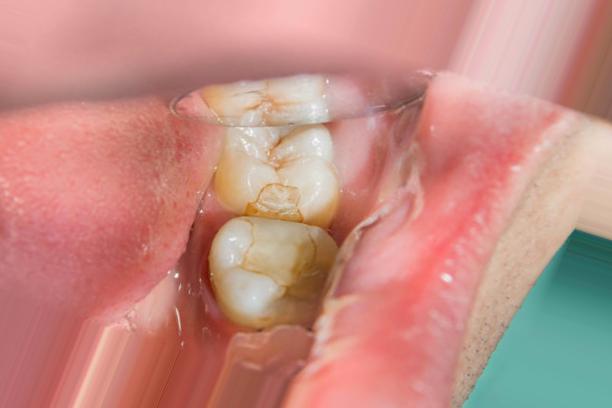
Condition: Caries